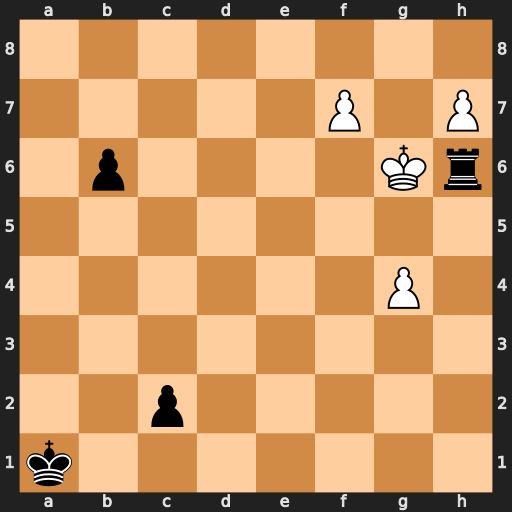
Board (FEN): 8/5P1P/1p4Kr/8/6P1/8/2p5/k7
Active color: w
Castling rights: -
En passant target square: -
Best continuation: Kxh6 c1=Q+ g5 Qc6+ Kg7